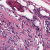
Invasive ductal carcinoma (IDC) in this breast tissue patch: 1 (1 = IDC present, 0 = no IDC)